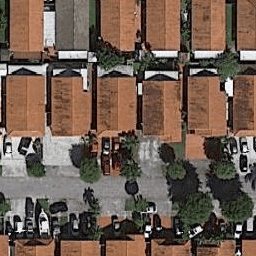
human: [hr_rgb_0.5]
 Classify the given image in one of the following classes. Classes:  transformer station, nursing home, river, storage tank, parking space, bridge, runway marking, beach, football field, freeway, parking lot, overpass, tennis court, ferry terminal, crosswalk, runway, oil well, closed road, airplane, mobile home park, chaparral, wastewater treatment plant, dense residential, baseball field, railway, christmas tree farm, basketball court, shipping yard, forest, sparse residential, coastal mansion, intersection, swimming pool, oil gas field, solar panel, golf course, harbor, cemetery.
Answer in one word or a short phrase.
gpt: dense residential